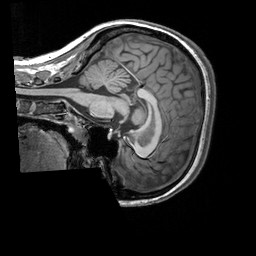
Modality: T1w
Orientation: sagittal
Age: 19
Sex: female
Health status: healthy
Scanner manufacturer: siemens
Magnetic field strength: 3 T
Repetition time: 2.3 s
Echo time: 0.00303 s